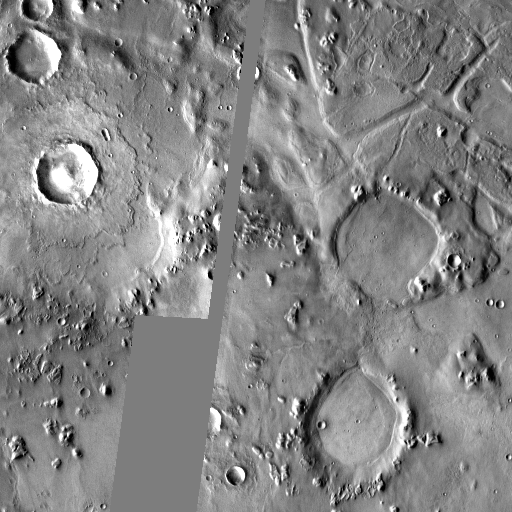
Crater classes present: Background, Other, Layered, Buried, Secondary